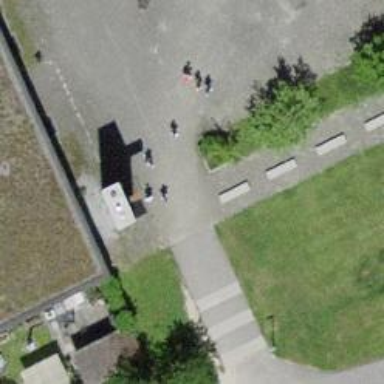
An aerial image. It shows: Paved steps.